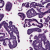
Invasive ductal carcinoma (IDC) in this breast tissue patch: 0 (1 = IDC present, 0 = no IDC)